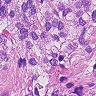
Metastatic tissue present: yes